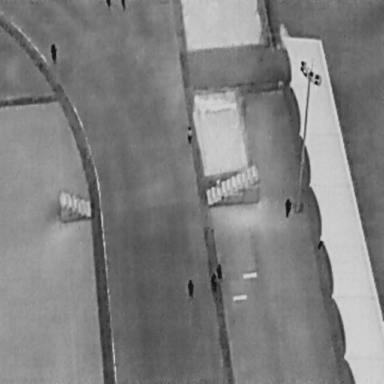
There are eight People in the infrared image.